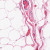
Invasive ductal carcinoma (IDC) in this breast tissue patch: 0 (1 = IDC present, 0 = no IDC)